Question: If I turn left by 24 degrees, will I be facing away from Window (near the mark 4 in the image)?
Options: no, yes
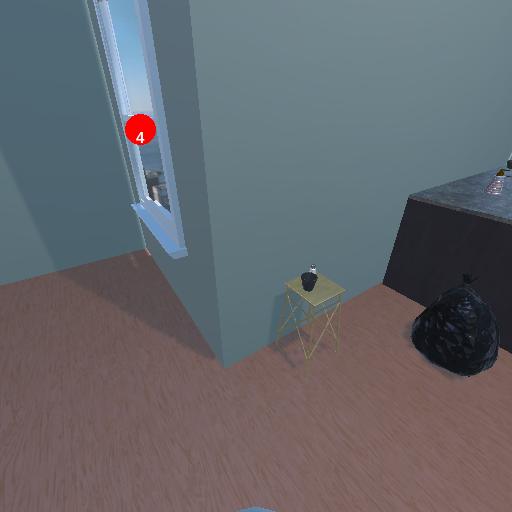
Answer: no